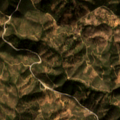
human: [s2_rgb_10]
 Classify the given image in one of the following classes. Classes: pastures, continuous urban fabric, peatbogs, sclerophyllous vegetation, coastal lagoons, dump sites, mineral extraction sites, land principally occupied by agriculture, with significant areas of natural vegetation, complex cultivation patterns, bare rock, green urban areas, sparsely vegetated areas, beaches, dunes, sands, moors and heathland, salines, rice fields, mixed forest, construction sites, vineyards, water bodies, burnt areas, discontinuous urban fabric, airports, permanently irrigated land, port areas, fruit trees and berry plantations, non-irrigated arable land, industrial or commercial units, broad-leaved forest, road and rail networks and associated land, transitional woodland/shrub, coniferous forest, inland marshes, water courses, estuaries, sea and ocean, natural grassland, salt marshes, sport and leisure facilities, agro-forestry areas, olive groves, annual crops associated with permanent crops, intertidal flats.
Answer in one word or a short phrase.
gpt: land principally occupied by agriculture, with significant areas of natural vegetation, mixed forest, sclerophyllous vegetation, transitional woodland/shrub